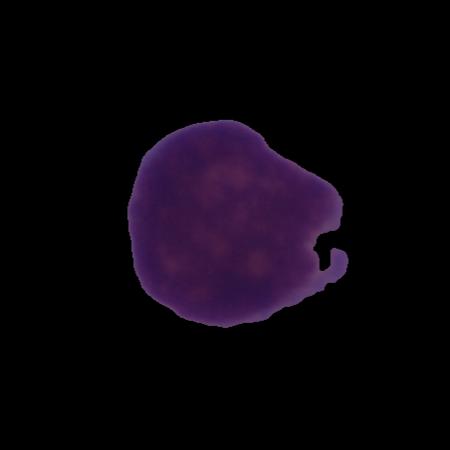
Label: healthy